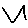
Label: zigzag